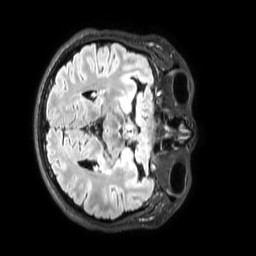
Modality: FLAIR
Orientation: axial
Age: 25
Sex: male
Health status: healthy
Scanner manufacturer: philips
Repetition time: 4.8 s
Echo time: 0.2918 s